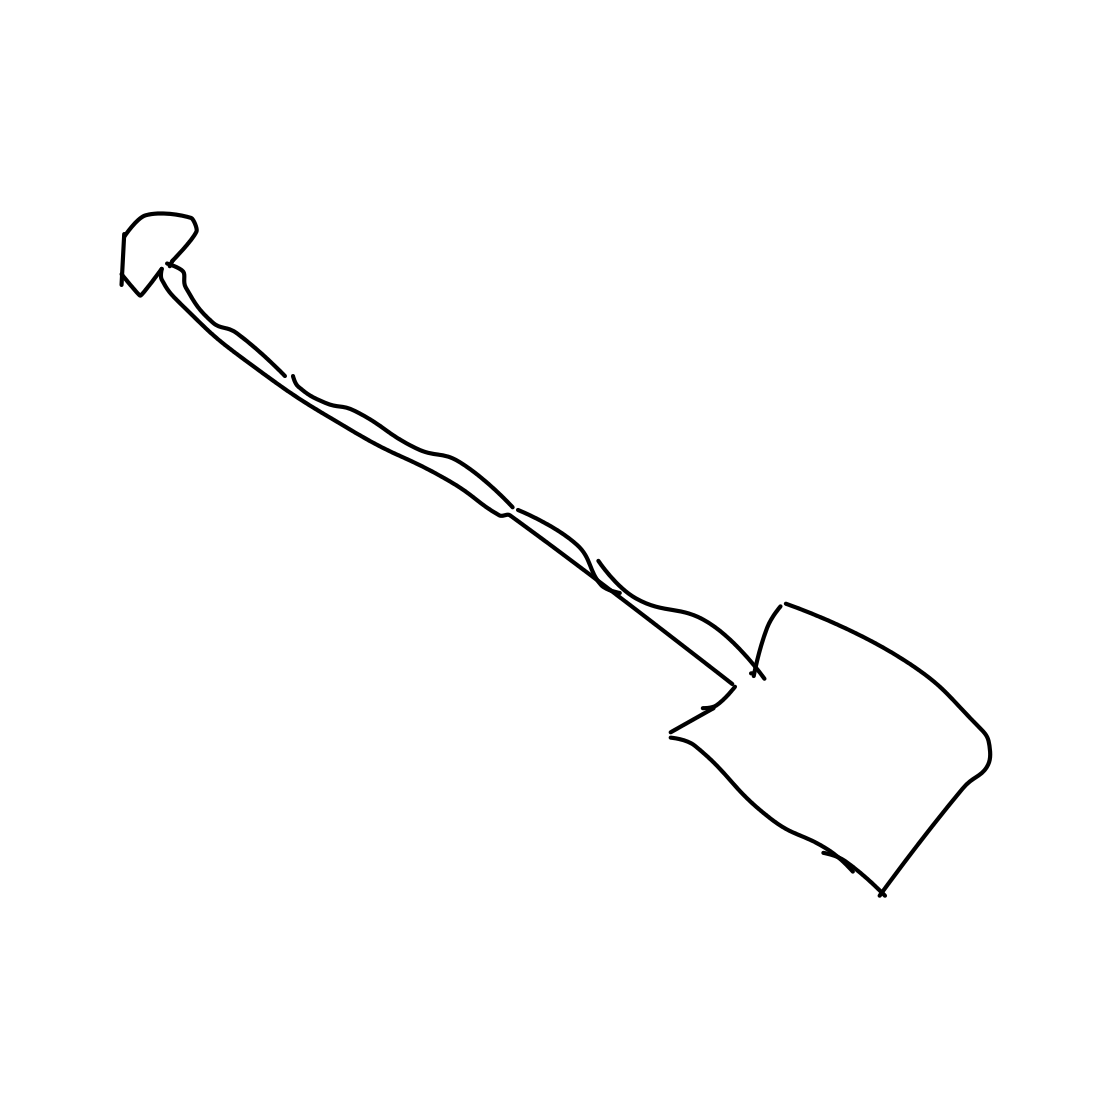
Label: shovel